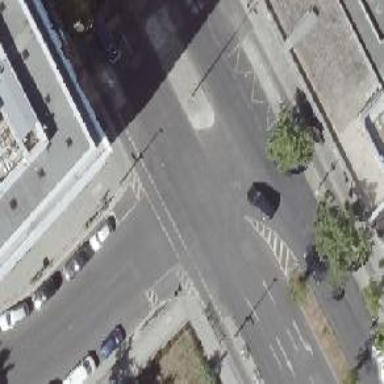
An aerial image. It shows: Asphalt footpath with unmarked crossing.